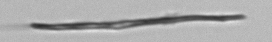
Label: fiber